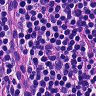
Metastatic tissue present: no